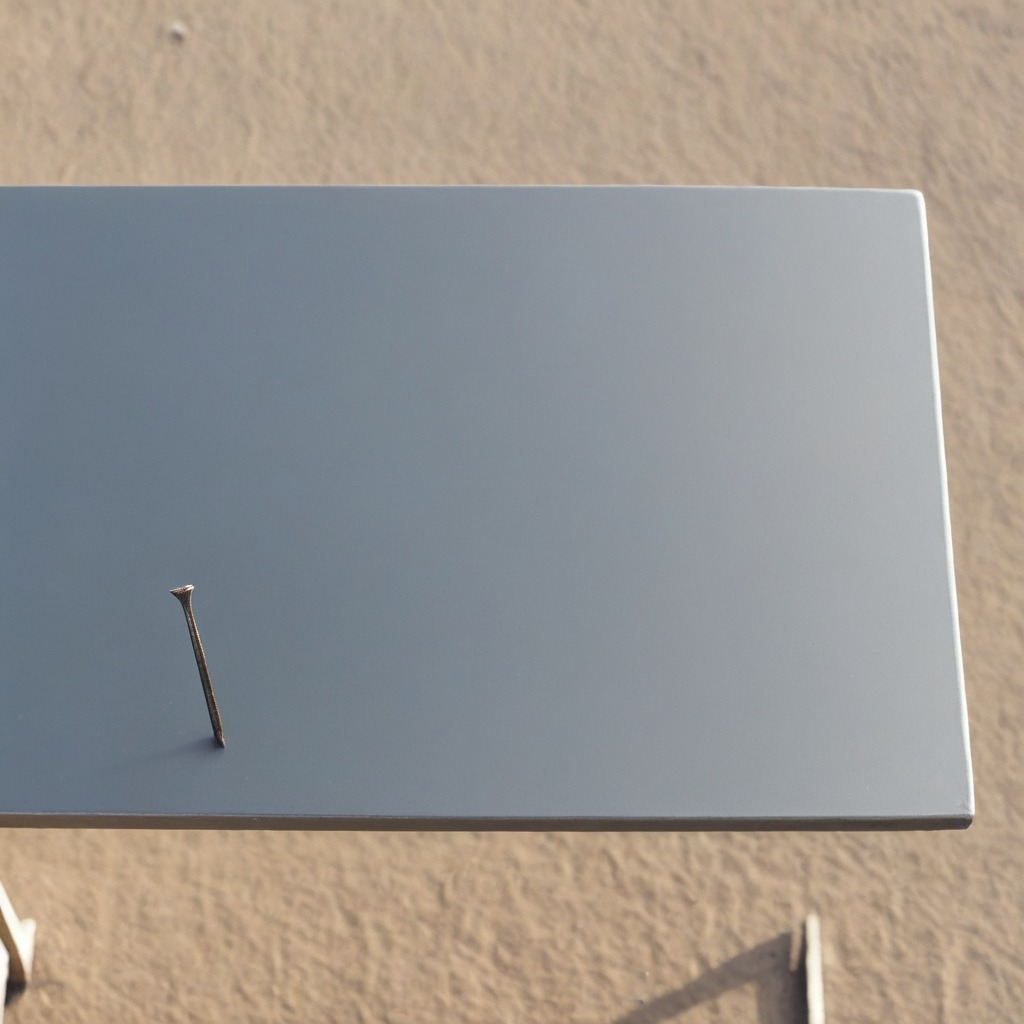
A nail is lying on the table.